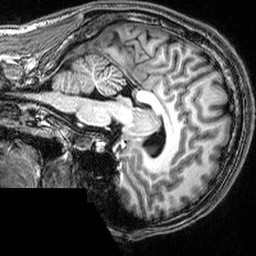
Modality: T1w
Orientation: sagittal
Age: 20
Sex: male
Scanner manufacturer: siemens
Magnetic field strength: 3 T
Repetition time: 2.53 s
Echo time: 0.00339 s